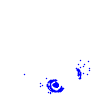
Particle: electron